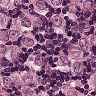
Metastatic tissue present: yes